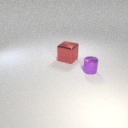
small purple metal cylinder in front of large red metal cube